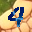
Label: 4